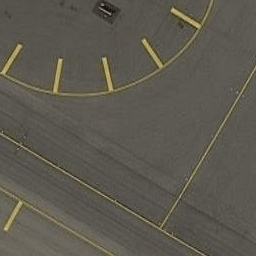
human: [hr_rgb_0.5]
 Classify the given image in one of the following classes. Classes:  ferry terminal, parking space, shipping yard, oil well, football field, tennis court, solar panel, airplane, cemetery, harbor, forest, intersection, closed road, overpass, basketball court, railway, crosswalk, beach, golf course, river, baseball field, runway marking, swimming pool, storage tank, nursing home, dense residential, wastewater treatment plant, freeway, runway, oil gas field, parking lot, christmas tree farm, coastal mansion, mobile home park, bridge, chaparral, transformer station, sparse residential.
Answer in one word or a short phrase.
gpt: runway marking